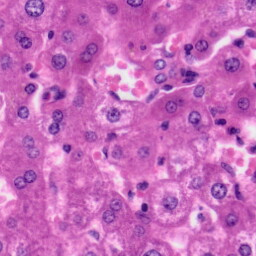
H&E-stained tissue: Liver